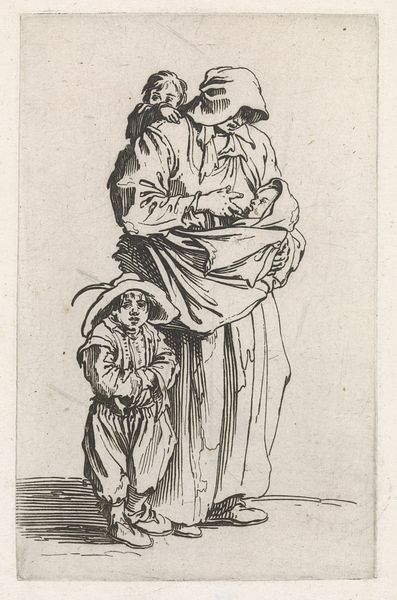
Titel: Bedelares met drie kinderen
Künstler: Jacques Callot
Standort: Amsterdam
Institution: Rijksmuseum
Schlagwörter: chapeau, bébé, robes, famille